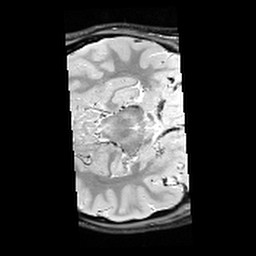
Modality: PDw
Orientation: axial
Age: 21
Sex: female
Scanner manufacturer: siemens
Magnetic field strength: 3 T
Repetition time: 6.49 s
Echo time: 0.016 s